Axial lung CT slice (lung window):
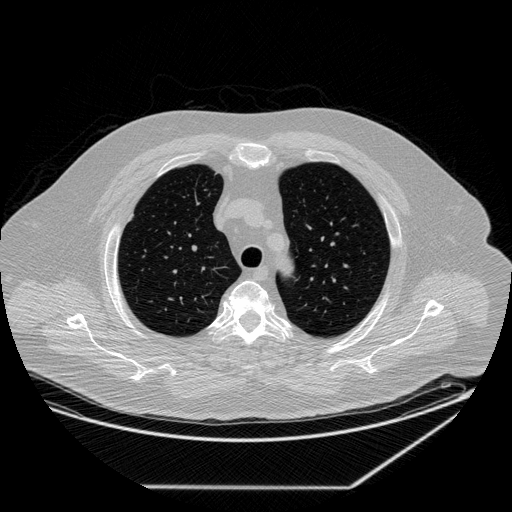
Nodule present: no